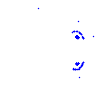
Particle: pion